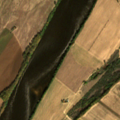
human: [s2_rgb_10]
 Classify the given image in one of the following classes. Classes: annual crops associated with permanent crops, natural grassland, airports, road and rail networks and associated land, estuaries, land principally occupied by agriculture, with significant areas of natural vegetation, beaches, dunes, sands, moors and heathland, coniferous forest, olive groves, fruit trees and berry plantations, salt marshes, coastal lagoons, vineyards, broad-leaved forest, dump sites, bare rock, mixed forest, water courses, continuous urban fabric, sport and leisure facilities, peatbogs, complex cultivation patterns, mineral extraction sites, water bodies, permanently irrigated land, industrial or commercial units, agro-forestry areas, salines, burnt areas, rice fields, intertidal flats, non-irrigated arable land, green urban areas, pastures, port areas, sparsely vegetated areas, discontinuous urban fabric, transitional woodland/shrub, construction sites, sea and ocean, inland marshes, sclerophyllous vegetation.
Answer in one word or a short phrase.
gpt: permanently irrigated land, water courses